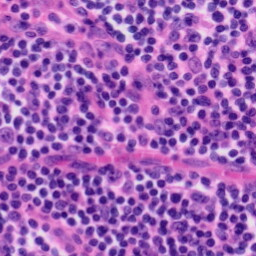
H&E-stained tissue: Tonsil